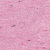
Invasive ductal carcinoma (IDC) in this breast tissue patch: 0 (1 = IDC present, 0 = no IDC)